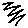
Label: zigzag